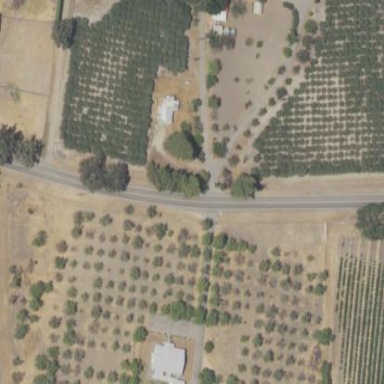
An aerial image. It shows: Orchard.